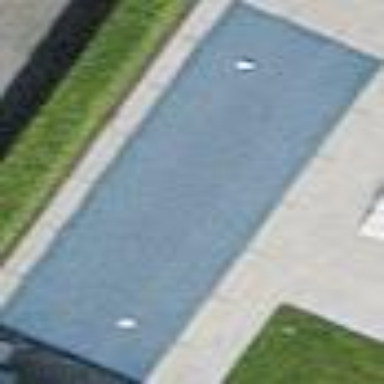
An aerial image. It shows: Swimming pool located in leisure land.